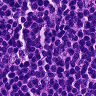
Metastatic tissue present: no